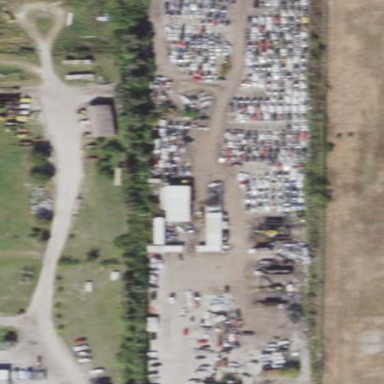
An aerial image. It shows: Scrap yard situated in industrial area.